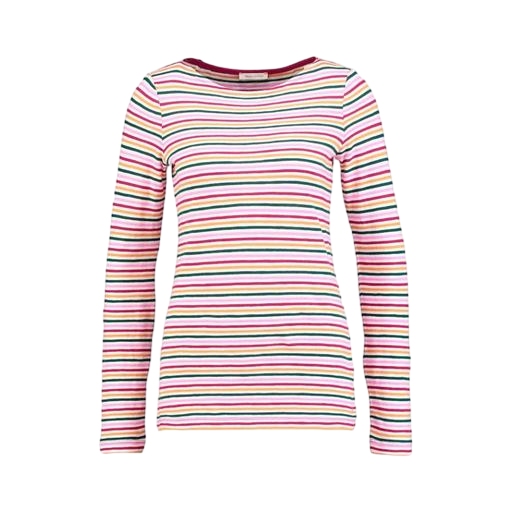
red women's striped long-sleeve t-shirt, multicolor women's long-sleeve t-shirt, green women's striped long-sleeve t-shirt, white background